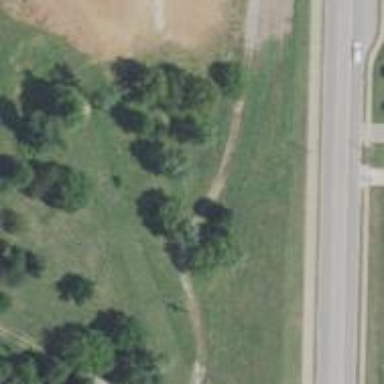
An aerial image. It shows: Disc golf basket.